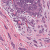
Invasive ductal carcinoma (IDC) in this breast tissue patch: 1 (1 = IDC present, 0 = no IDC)